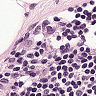
Metastatic tissue present: no